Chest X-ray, PA view. Patient: 52 years old, sex M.
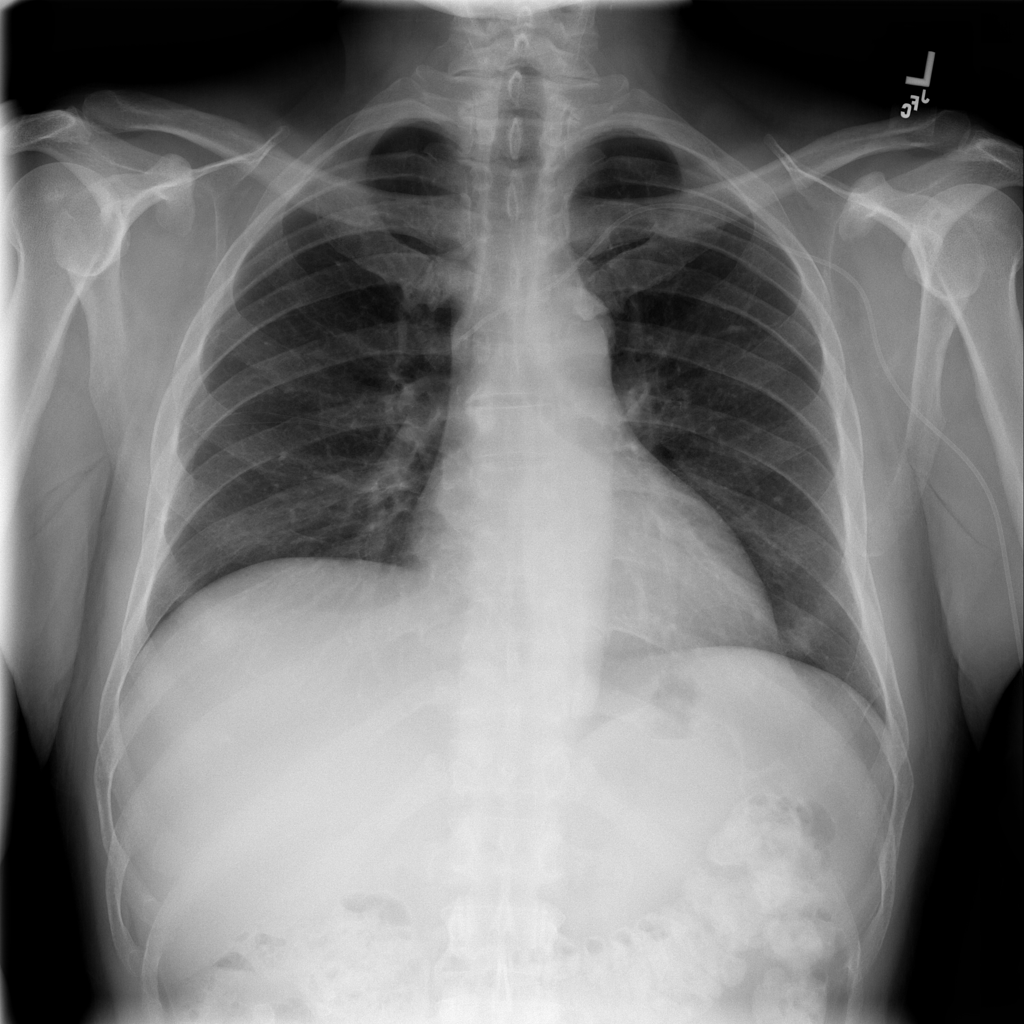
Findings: No Finding